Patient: sex M, age 81
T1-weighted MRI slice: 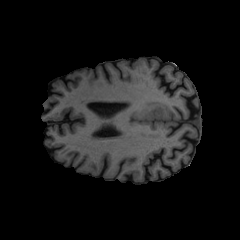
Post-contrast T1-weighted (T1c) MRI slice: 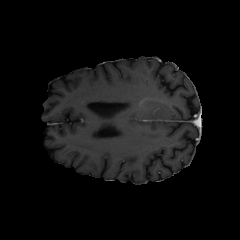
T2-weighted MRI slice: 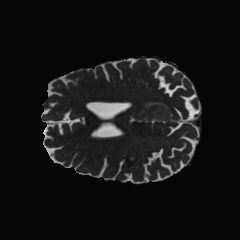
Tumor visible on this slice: yes
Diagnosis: Glioblastoma, IDH-wildtype
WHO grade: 4